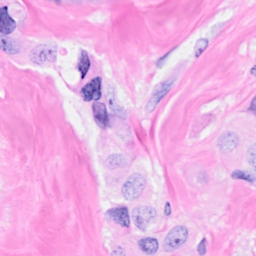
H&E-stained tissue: Breast